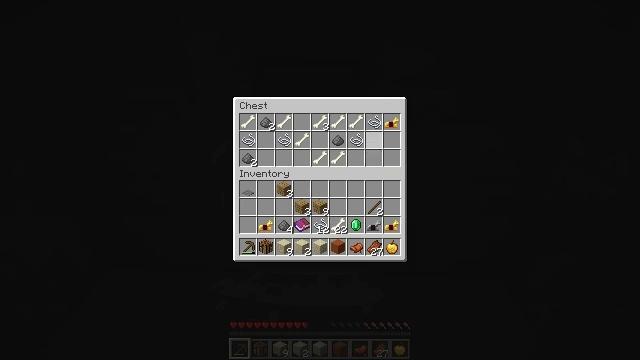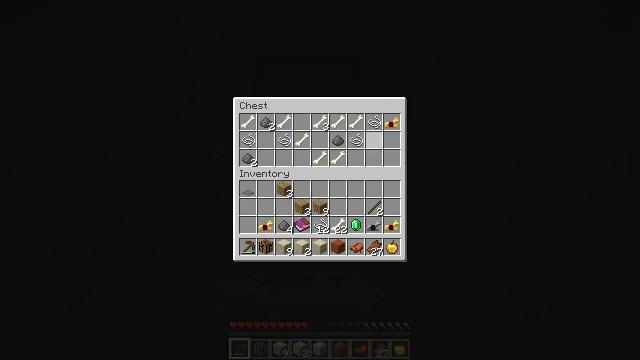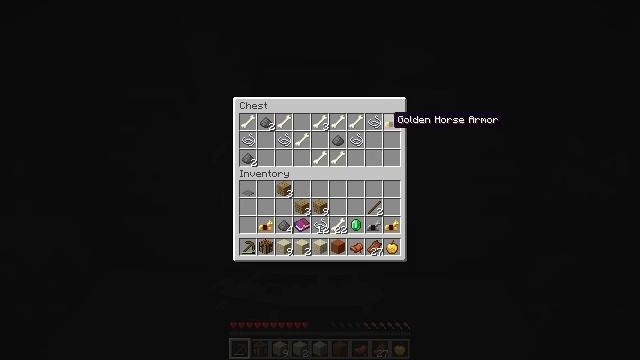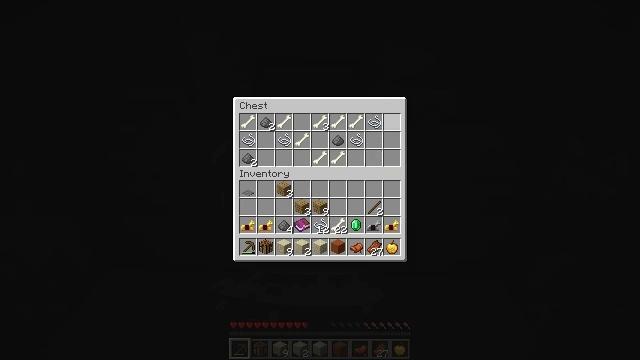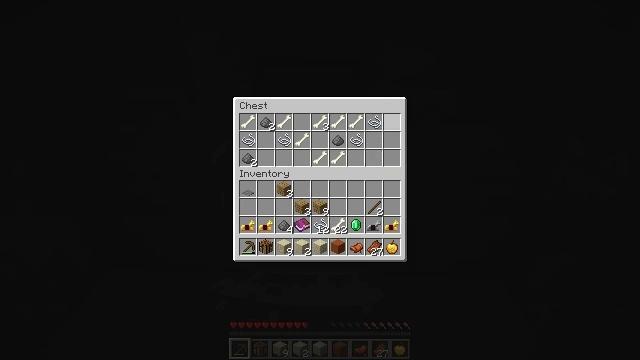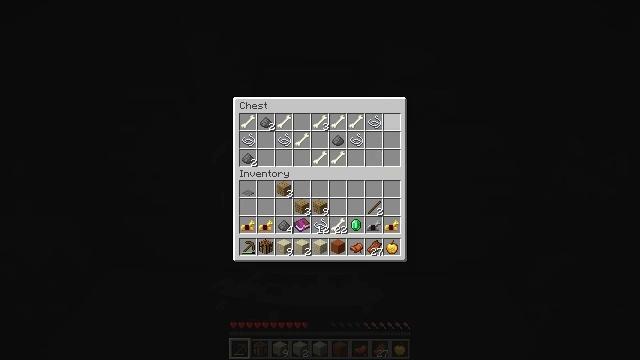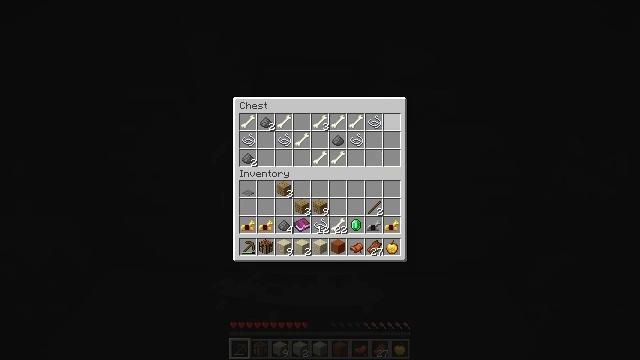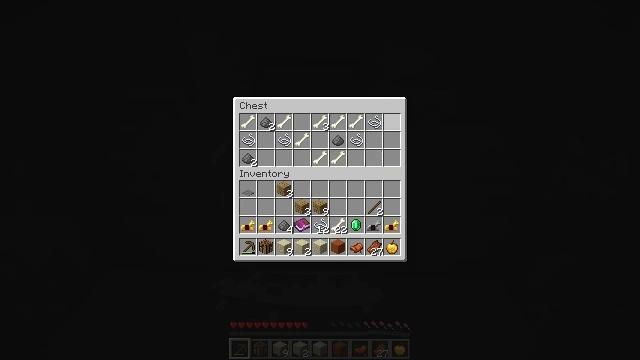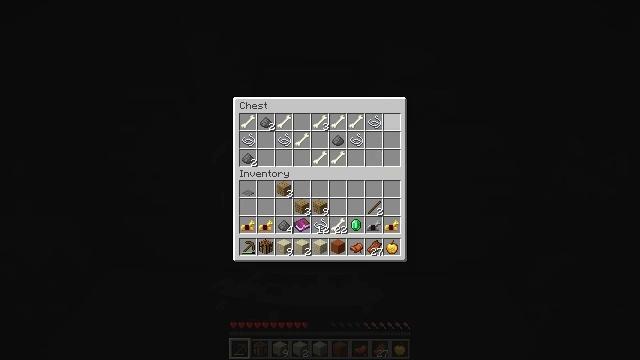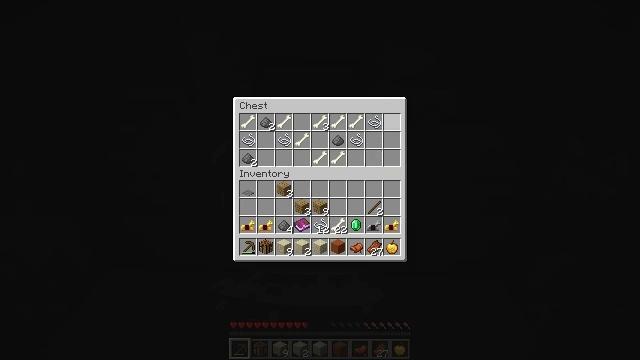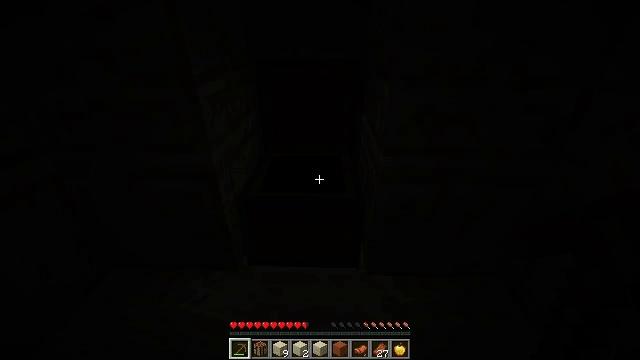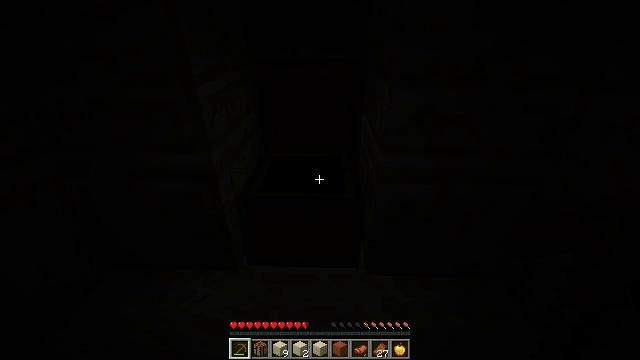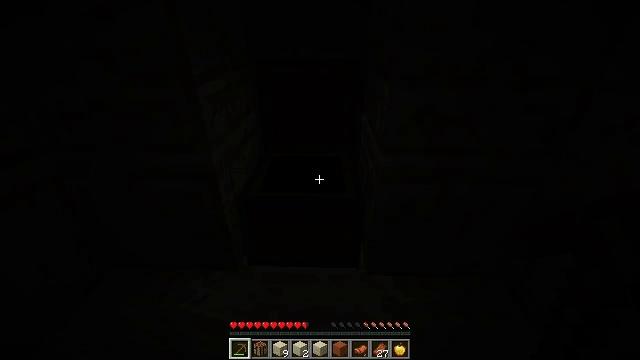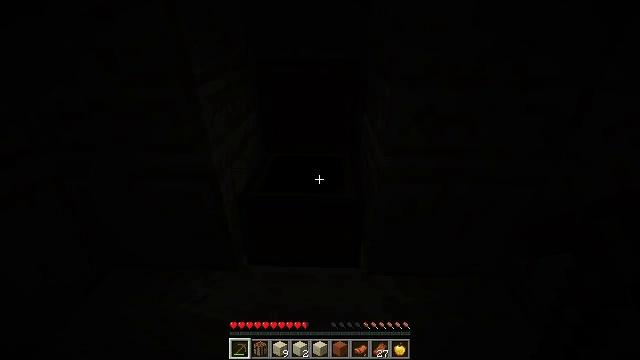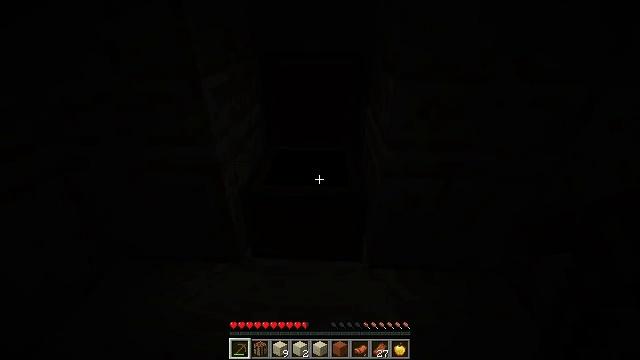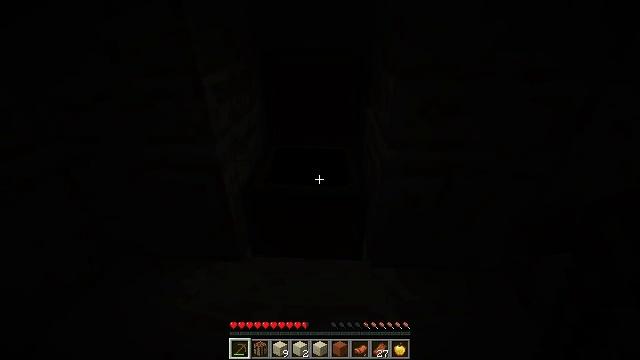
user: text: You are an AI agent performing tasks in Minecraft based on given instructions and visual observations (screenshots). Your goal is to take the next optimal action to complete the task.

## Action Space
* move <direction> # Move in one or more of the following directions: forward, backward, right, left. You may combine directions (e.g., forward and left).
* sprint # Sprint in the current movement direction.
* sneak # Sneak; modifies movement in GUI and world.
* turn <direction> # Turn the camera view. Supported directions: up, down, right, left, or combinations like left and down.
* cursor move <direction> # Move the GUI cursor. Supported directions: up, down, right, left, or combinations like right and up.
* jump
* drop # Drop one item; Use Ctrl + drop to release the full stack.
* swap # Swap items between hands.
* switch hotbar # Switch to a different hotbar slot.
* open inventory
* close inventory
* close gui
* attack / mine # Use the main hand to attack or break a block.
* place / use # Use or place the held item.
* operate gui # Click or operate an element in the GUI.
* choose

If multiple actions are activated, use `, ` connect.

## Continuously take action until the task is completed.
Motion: motion action
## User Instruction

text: Break the chest to retrieve items inside.
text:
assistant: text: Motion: sneak, cursor move right and up, operate gui
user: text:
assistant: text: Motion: sneak, cursor move up
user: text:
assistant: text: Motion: sneak, operate gui
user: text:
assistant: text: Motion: sneak, operate gui
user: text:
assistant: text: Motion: sneak, operate gui
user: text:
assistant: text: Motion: sneak
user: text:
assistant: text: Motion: sneak
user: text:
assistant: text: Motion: sneak
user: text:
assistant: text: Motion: no_op
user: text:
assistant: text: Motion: no_op
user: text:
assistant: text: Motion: no_op
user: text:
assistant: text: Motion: close gui
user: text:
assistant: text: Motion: no_op
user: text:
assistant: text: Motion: no_op
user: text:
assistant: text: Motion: turn down
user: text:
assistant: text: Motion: no_op
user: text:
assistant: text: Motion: no_op
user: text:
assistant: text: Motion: switch to hotbar 1
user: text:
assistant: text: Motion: switch to hotbar 1
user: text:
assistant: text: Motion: switch to hotbar 1
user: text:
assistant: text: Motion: attack / mine, switch to hotbar 1
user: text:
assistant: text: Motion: turn down, attack / mine
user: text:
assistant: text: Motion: attack / mine
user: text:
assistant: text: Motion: attack / mine
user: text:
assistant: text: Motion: turn down, attack / mine
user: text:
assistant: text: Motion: attack / mine
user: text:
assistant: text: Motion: attack / mine
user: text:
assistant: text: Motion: attack / mine
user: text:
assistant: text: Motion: attack / mine
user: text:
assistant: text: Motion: attack / mine